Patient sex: M
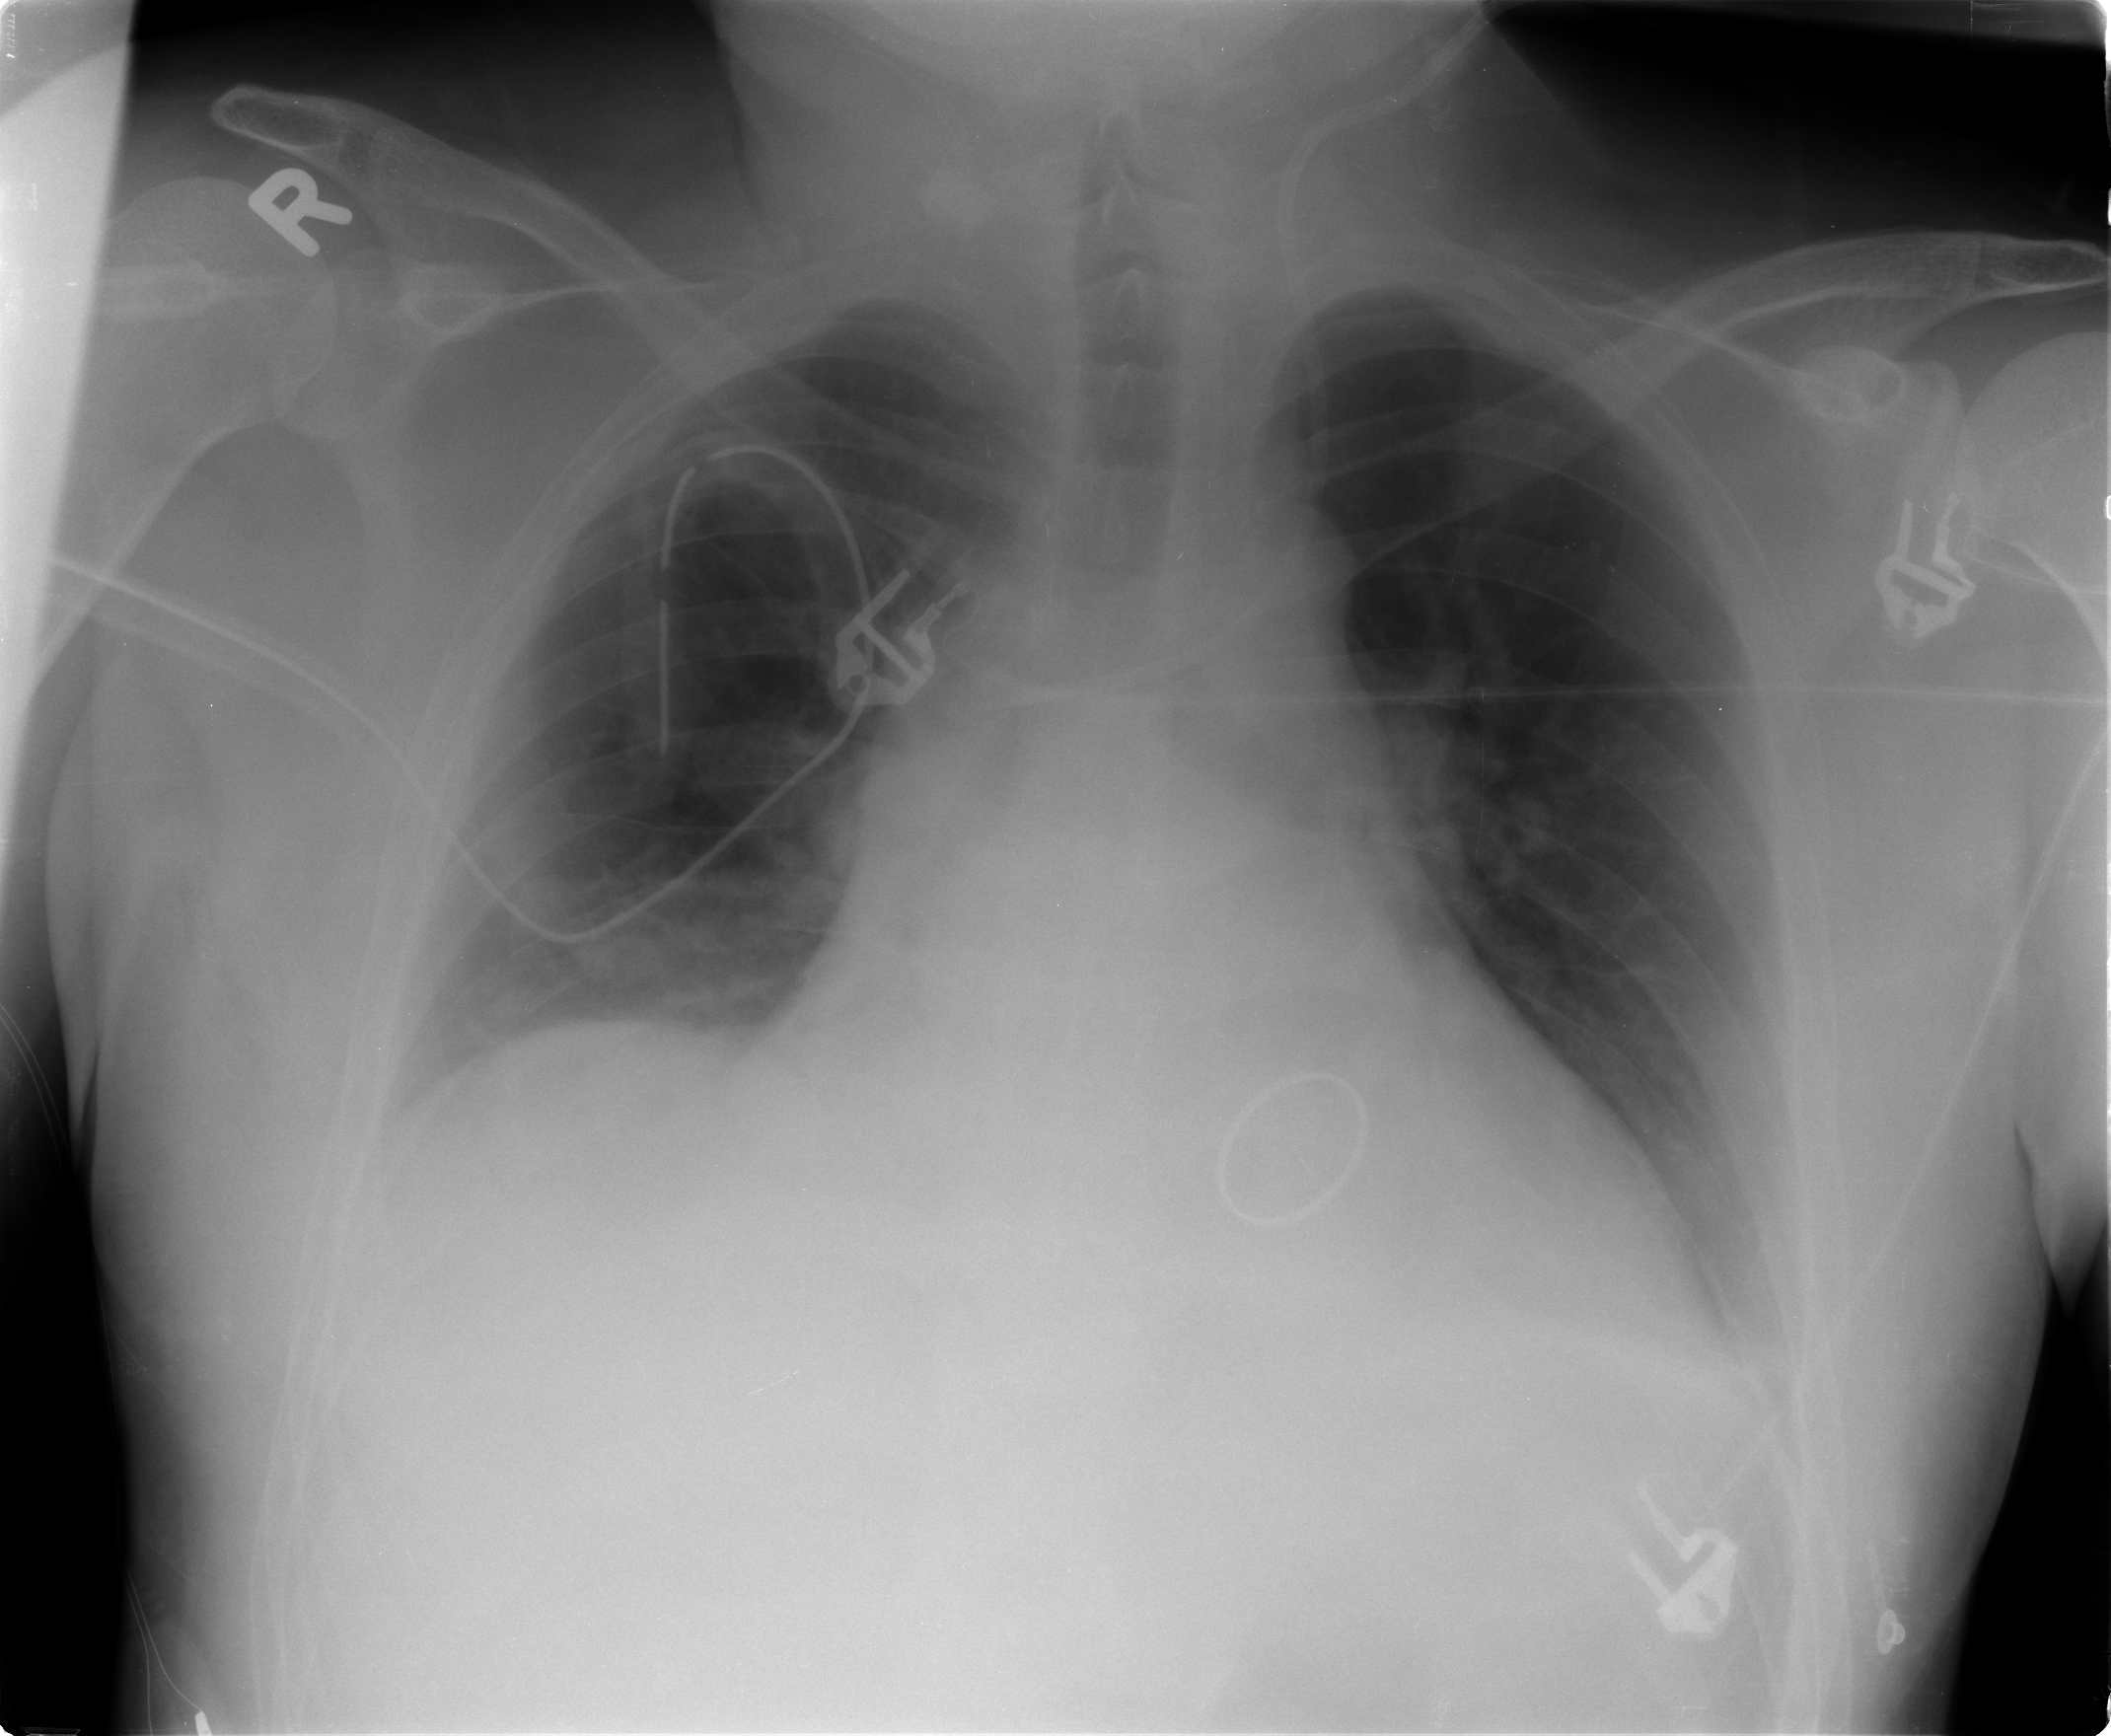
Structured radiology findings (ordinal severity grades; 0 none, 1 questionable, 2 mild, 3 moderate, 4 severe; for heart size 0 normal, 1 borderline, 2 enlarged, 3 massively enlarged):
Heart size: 2
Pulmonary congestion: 1
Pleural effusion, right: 1
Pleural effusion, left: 1
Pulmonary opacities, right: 1
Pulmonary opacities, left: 0
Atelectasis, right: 2
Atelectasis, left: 2